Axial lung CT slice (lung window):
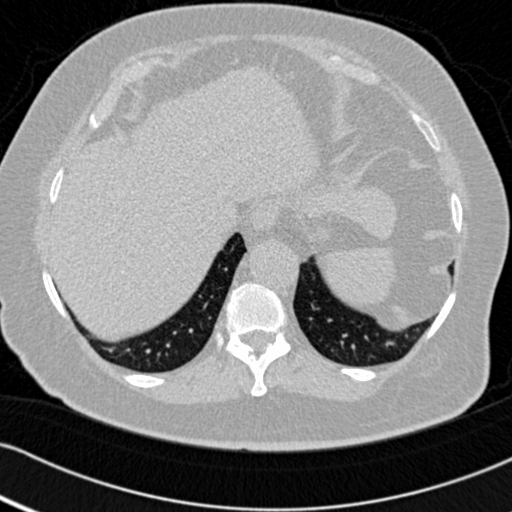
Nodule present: no